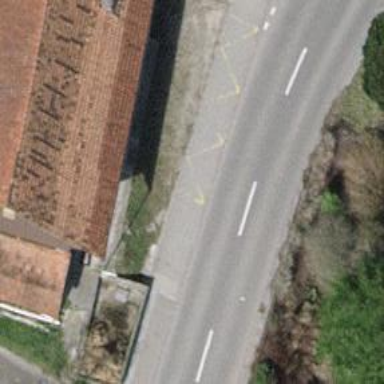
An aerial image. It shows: Public transport stop position.